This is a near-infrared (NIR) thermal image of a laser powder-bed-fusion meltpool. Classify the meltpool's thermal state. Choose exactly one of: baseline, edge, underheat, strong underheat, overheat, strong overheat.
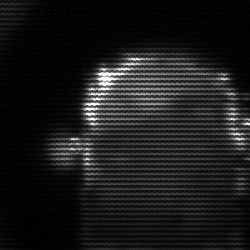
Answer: baseline